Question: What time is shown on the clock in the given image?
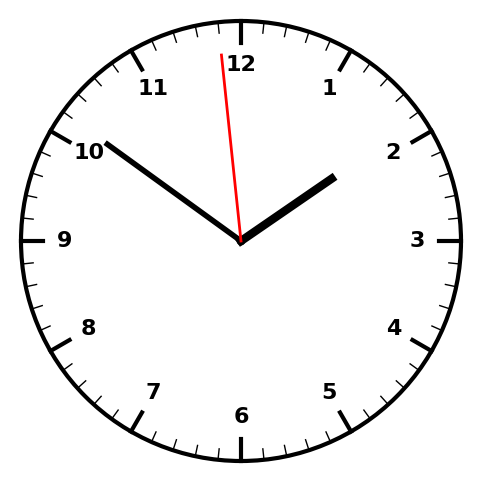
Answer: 01:50:59